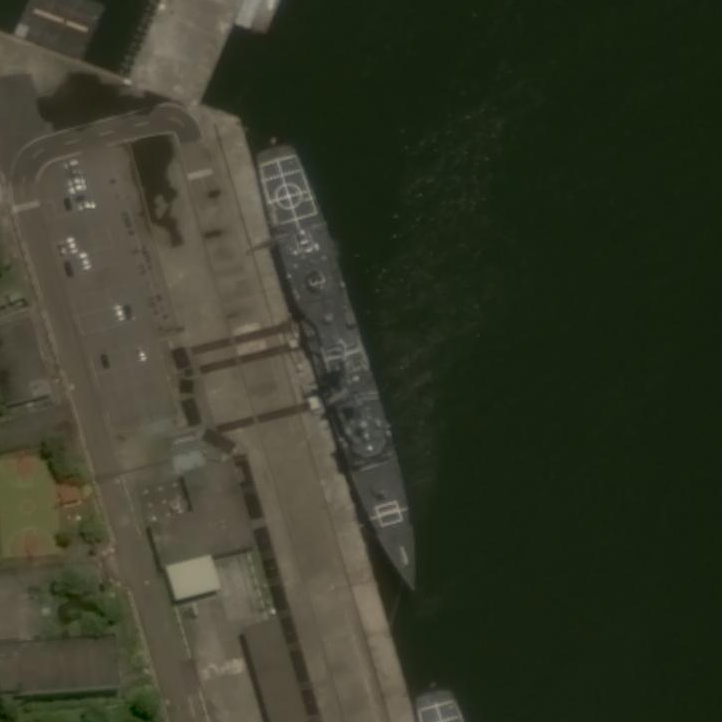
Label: cruiser